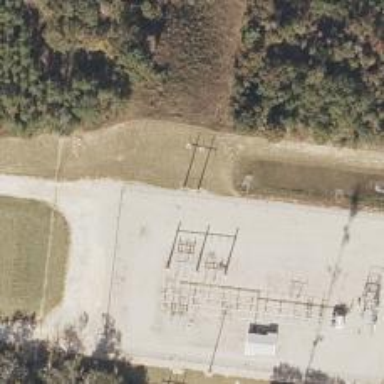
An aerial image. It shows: H-frame power tower design.